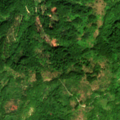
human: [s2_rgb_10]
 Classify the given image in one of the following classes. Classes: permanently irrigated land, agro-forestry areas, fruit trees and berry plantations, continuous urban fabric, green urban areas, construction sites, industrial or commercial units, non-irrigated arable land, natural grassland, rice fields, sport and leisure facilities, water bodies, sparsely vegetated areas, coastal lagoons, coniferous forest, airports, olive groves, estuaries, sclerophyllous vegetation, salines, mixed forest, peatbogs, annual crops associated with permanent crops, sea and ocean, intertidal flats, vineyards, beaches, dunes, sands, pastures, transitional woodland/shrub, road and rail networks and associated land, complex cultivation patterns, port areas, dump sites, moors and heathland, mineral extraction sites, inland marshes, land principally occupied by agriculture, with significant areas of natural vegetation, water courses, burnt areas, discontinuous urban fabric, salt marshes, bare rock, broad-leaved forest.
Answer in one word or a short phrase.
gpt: pastures, broad-leaved forest, transitional woodland/shrub